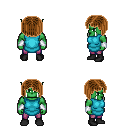
a pixel art fantasy rpg character, male body template, orc, green skin, teal tunic, magenta pants, brown pageboy hairstyle, white cloth bracers, black shoes, four views (front, back, left, right), 2x2 character sprite sheet, small pixel art, hard edges, no anti-aliasing